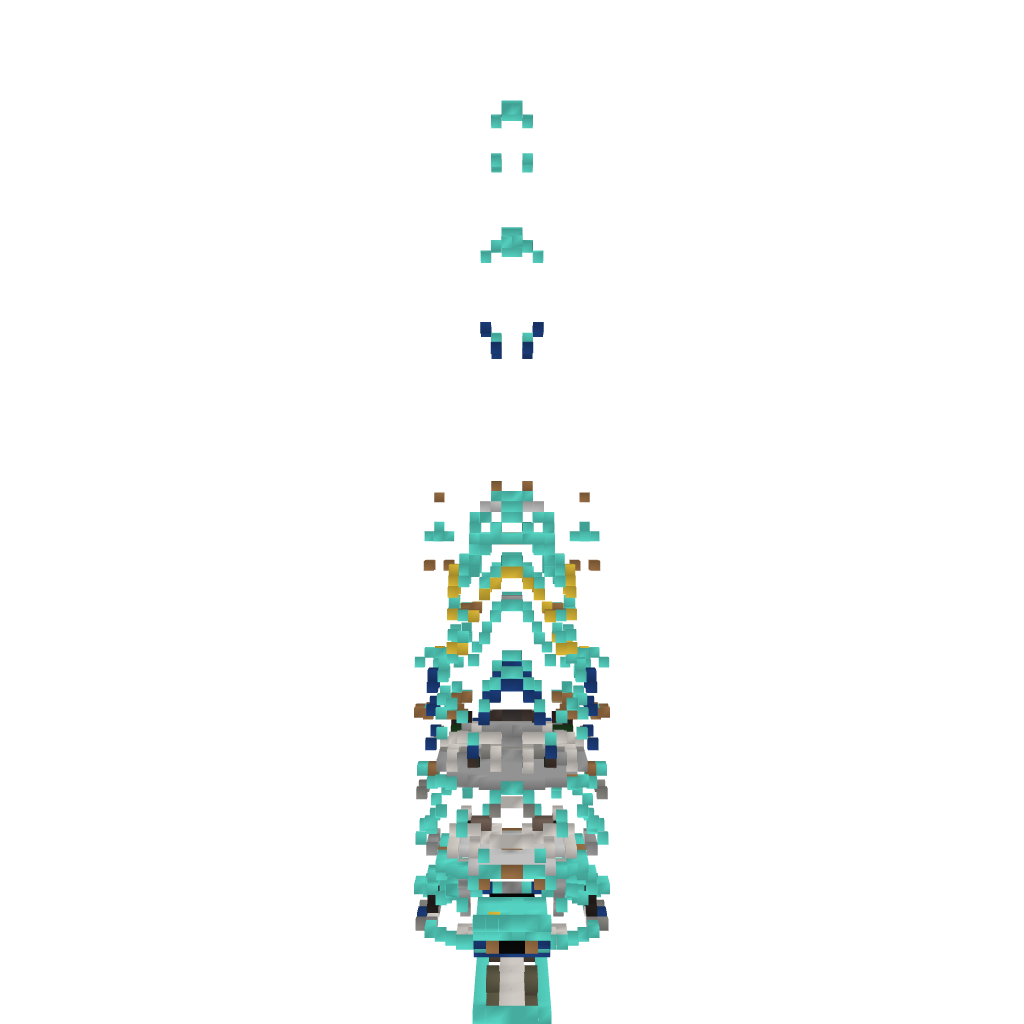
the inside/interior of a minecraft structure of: the big rich castle